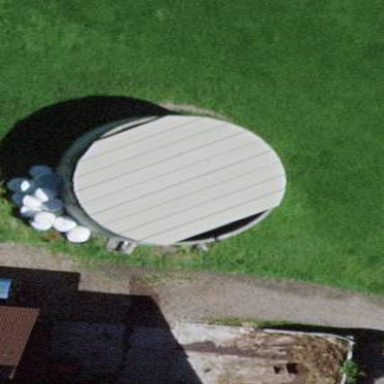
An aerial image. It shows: Storage tank that is man-made.